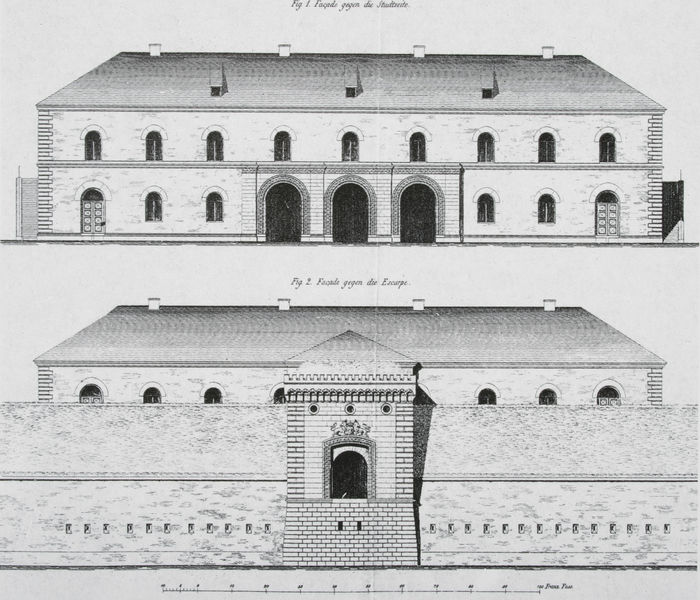
Titel: Torgebäude an der Südostseite der Festung Germersheim
Künstler: Friedrich von Gärtner
Standort: (Seriendruck)
Schlagwörter: dunkel, weiß, fenster, geschwungen, grau, hell, schwarz, skizze, tür, zeichnung, dach, gebäude, haus, schloss, architektur, stein, steine, häuser, klassizismus, renaissance, kamin, kamine, rund, schornstein, turm, vorbau, schrift, ansicht, bogen, fassade, fassaden, türen, dächer, giebel, mauer, schornsteine, ziegel, grafik, graphik, rundbogen, wehr, treppen, tor, halle, befestigung, bögen, wände, eingang, burg, palast, palazzo, stockwerk, torbogen, festung, gauben, mauerwerk, rückseite, druck, druckgraphik, schnitt, druckgrafik, stich, schwarzweiß, entwurf, arkaden, vorderseite, fries, gemäuer, portal, rustika, tore, wappen, villa, gesims, portale, risalit, portikus, rundbögen, gaube, plan, bau, antikisch, römisch, geschoss, dachgaube, riss, bauwerk, palais, massstab, aufriss, architekturzeichnung, mittelrisalit, profanbau, satteldach, zweigeschossig, schießscharten, aufrisse, torbögen, eckrustika, gesimse, vorhalle, bogenfenster, pendentif, quaderung, villen, boge, triumphbogenmotiv, stadtmitte, h, f, we, fffff, bogenfebster, estung, architekturriss, windows, escarpe, gff, bricks